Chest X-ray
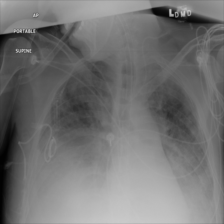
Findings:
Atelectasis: negative
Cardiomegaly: negative
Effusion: positive
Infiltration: negative
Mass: negative
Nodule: negative
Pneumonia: negative
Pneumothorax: negative
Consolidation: negative
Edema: negative
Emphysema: negative
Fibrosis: negative
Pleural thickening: negative
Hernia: negative